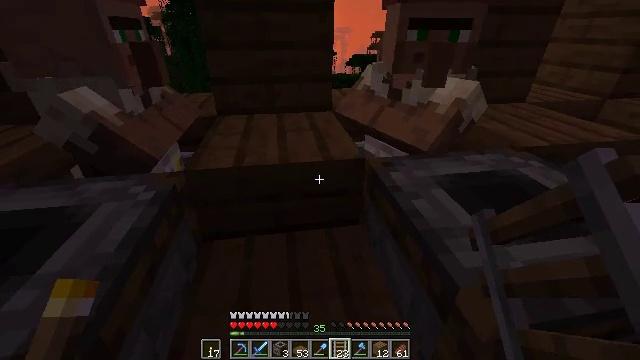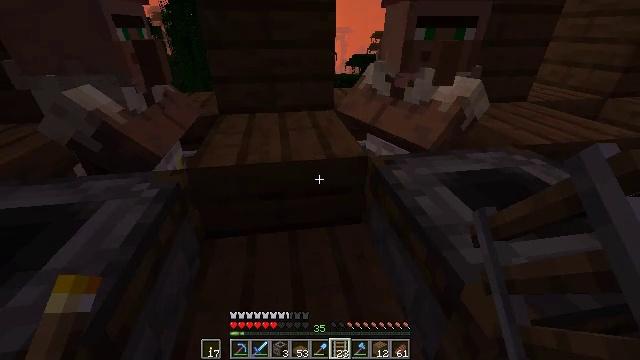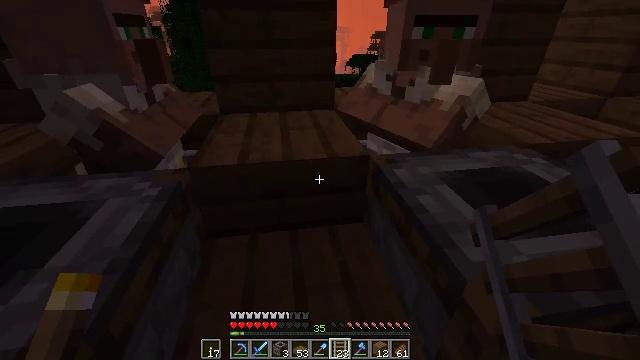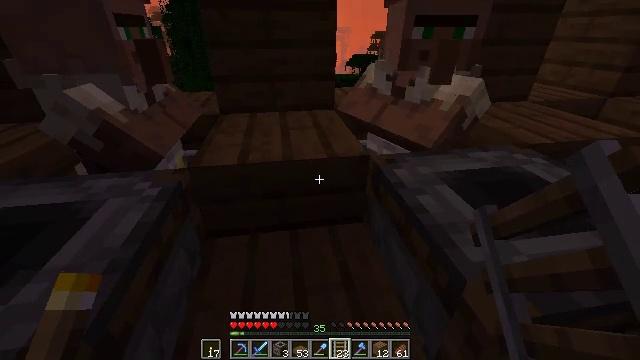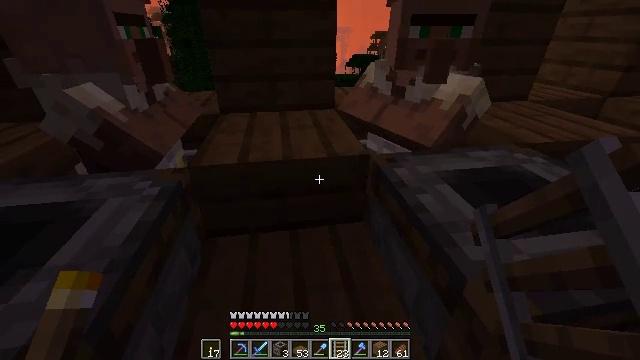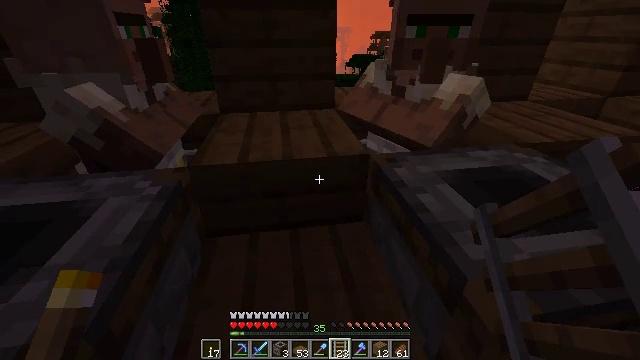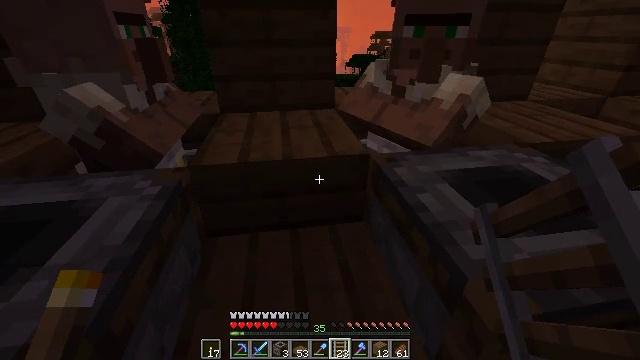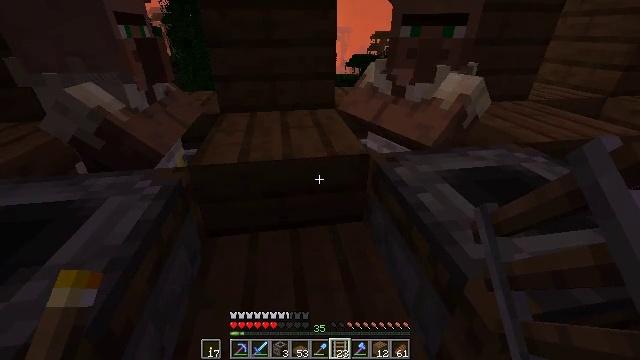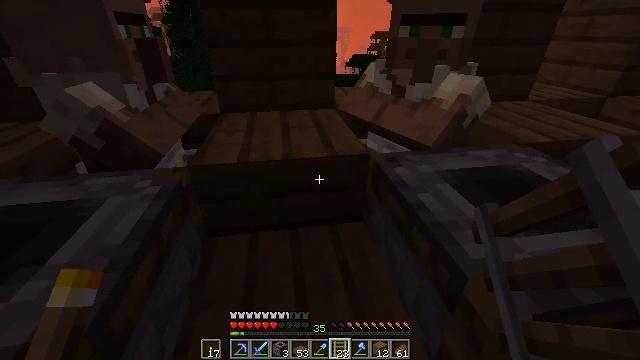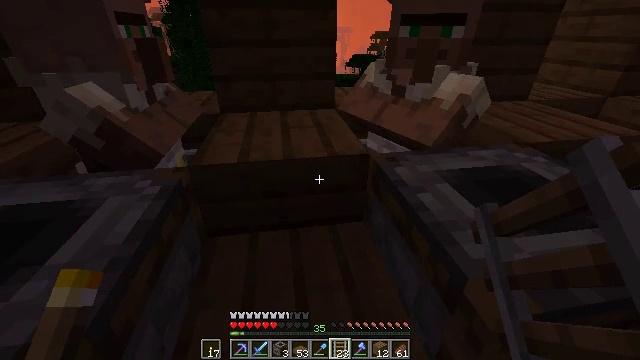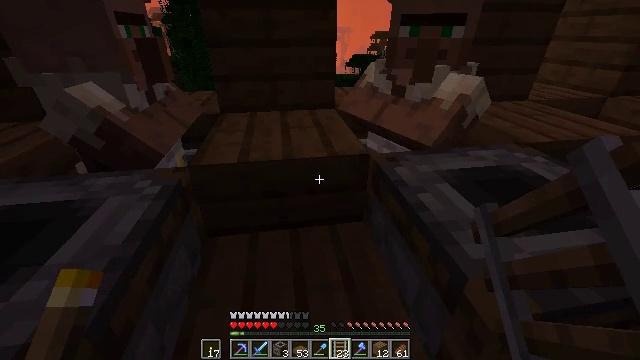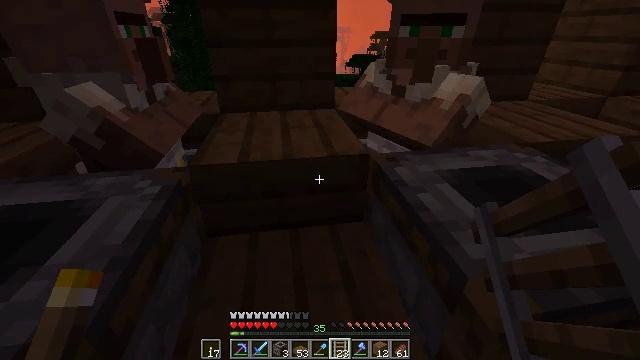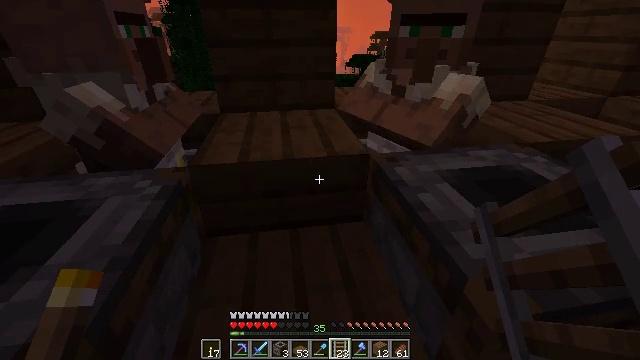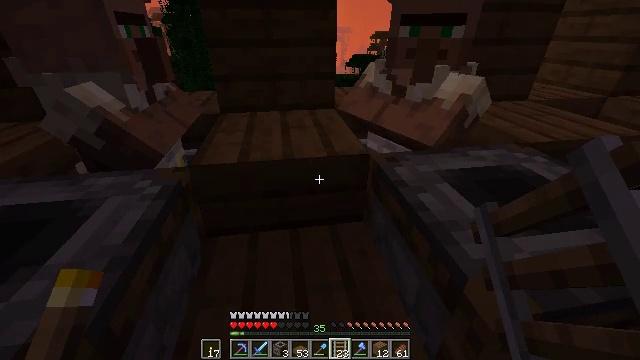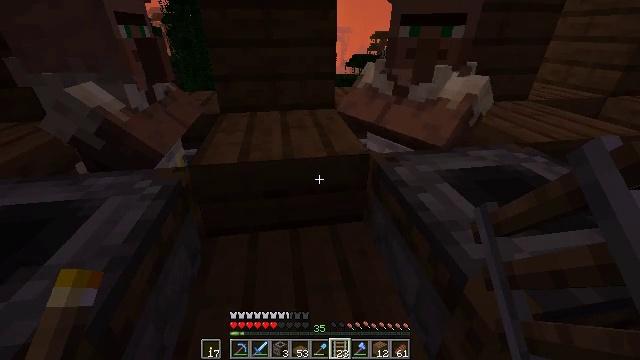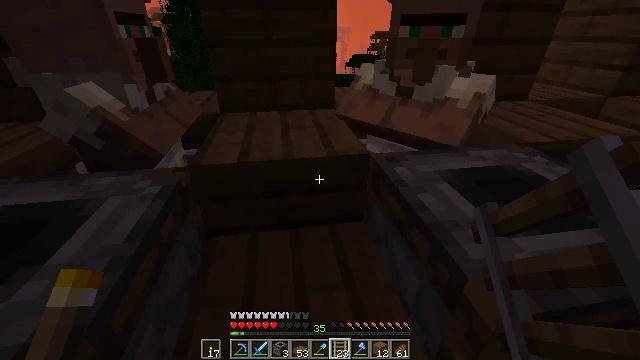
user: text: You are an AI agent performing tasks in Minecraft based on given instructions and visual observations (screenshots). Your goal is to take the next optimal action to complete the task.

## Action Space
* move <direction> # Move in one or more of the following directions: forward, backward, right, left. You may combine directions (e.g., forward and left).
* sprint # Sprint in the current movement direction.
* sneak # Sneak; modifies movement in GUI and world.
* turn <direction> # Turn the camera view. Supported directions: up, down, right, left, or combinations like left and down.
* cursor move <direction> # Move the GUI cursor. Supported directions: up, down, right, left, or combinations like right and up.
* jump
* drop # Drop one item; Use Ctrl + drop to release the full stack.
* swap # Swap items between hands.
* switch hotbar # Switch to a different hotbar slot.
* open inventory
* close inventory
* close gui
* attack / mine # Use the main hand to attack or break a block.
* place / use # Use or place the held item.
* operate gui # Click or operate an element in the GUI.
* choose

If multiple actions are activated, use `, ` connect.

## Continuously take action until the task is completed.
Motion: motion action
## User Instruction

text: Make a rabbit stew using the crafting table.
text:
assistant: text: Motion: no_op
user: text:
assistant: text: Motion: no_op
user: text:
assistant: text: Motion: no_op
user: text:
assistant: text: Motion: no_op
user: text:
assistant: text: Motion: no_op
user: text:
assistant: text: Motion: no_op
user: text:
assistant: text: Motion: no_op
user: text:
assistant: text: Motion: no_op
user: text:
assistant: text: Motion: no_op
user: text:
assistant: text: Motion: no_op
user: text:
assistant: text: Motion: no_op
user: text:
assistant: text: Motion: no_op
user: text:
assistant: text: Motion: no_op
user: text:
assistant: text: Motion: no_op
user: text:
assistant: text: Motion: no_op
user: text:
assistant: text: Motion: no_op
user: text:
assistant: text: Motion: no_op
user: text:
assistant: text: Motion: no_op
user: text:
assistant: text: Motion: no_op
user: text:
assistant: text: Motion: no_op
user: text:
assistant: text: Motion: no_op
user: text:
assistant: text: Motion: no_op
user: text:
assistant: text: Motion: no_op
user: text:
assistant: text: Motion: no_op
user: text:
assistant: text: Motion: no_op
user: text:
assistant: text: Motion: no_op
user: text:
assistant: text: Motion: no_op
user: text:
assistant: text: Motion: no_op
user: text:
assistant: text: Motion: no_op
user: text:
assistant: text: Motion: no_op